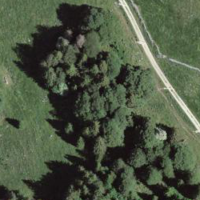
EUNIS habitat code: 41
Species observed at this site:
Cardamine heptaphylla